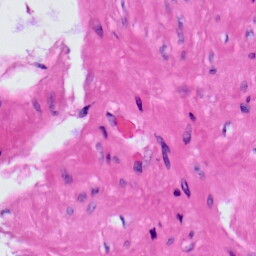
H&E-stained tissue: Prostate